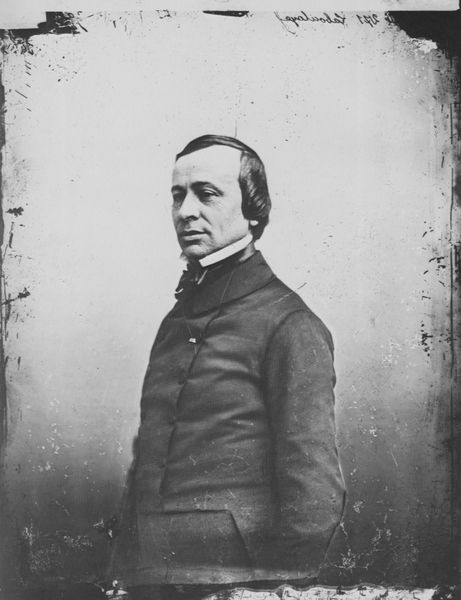
Titel: Edouard Lefèbre-Laboulaye (1811–1883)
Künstler: Gaspard-Félix Tournachon
Schlagwörter: kopf, mann, schatten, weiß, frisur, grau, haar, hintergrund, licht, mund, nase, profil, raum, schwarz, stirn, blick, schleife, alt, anzug, bart, hemd, jacke, wand, arm, augen, falten, gesicht, kragen, mensch, stehen, bildnis, herr, portrait, porträt, haare, mantel, kinn, knopf, lippen, ohren, scheitel, schrift, seitlich, welle, wolle, krawatte, seitenscheitel, halstuch, seitenansicht, atelier, gesenkt, nachdenklich, knöpfe, fliege, jackett, knopfleiste, oberkörper, jacket, ohrläppchen, hoch, foto, fotografie, photographie, groß, schwarz-weiss, uniform, spiegelverkehrt, photo, flecken, kravatte, gekämmt, halbprofil, knopfreihe, weisss, aufnahme, handschrift, fot, rumpf, dunkelhaarig, kratzer, bartlos, phot, hare